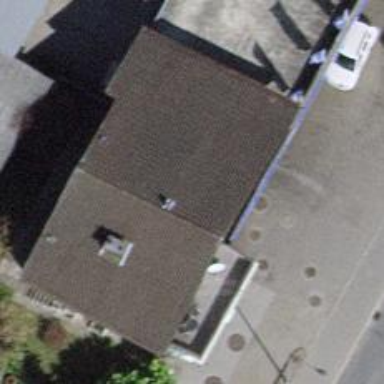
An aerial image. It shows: Car shop.